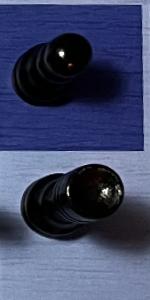
Label: Rook_Black